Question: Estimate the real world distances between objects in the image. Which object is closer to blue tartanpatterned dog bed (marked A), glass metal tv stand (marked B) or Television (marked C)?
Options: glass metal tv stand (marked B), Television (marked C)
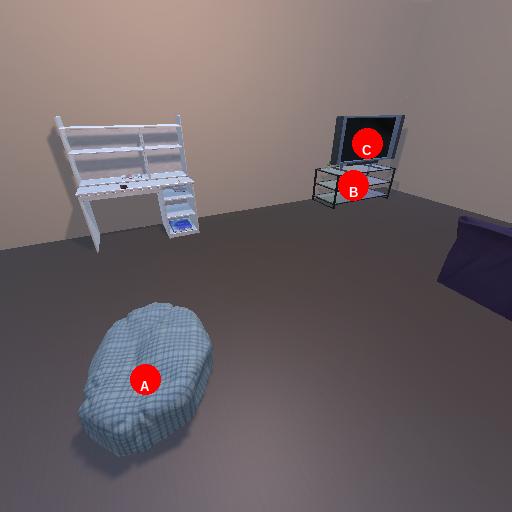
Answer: glass metal tv stand (marked B)